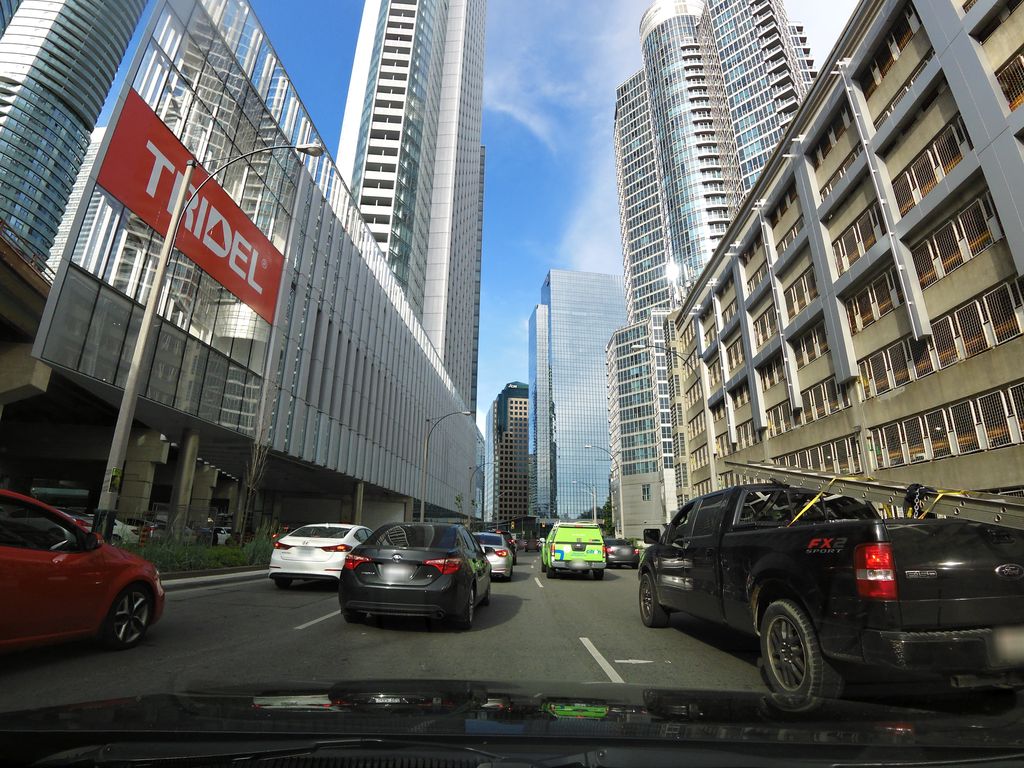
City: toronto